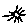
Label: sun